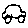
Label: car